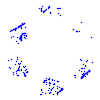
Particle: proton